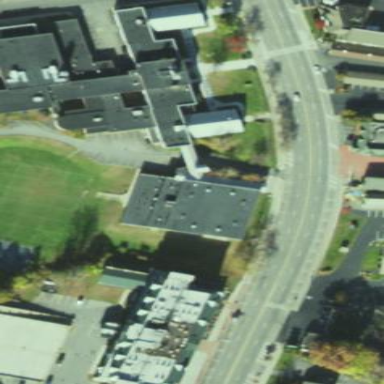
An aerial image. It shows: School building.